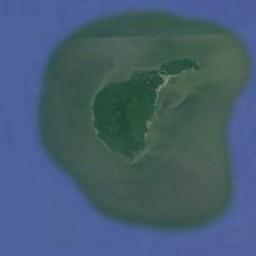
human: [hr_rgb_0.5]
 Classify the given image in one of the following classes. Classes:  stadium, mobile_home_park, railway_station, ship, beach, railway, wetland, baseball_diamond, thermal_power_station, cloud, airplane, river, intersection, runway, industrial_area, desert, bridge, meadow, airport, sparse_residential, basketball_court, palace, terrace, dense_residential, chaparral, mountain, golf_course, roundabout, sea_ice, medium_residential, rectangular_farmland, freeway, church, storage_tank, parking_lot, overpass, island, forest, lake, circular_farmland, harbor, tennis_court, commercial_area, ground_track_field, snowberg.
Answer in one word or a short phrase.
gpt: island